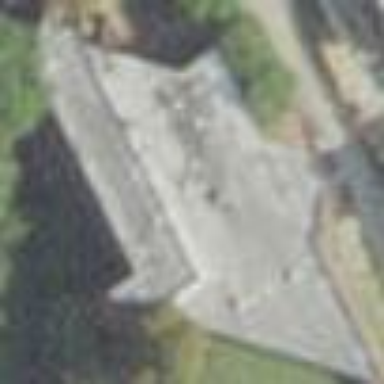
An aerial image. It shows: Museum building.